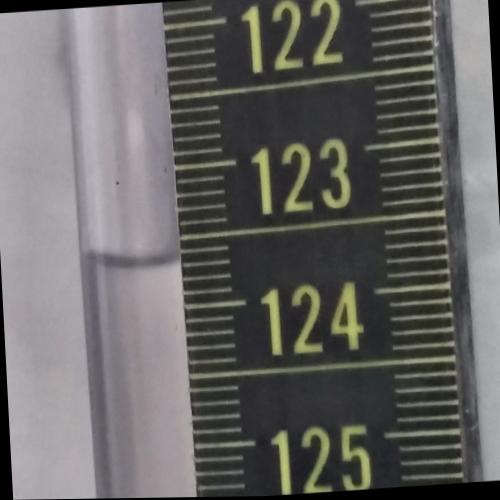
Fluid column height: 123.7 cm